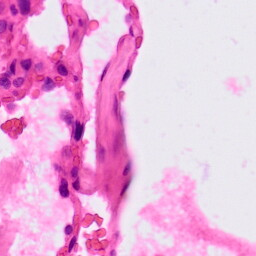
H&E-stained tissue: Lung